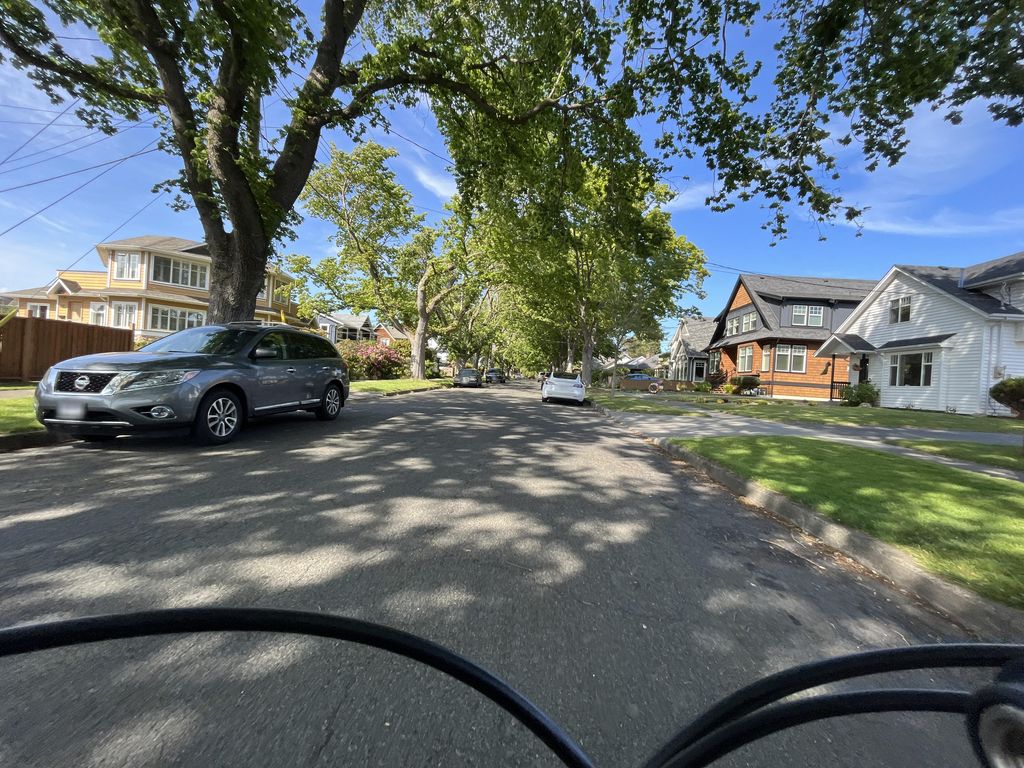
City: victoria